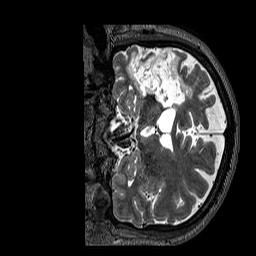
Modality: T2w
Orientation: coronal
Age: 58
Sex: male
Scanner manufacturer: siemens
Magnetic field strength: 3 T
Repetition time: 3.2 s
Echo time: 0.567 s